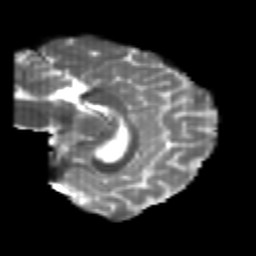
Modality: T2w
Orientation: sagittal
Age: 25
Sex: female
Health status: healthy
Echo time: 0.074 s